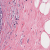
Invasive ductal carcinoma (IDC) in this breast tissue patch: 0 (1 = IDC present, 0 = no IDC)